Question: I need to set text to the this custom button.I thought it would be as easy as using 'setText' method to set its text. But, unfortunately, it doesn't work.
So, why this approach doesn't work for any ?
When we changed its type to , basically how it effects this 'UIButton'?
Thank you.
I've created this through IB. The code used for changing text is this :
'''
[self.btnDiscover setTitle:@"Discover" forState:UIControlStateNormal];
'''

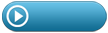
Answer: Use 'setTitle:forState:' instead of 'setText', e.g.:
'''
[button setTitle:NSLocalizedString(@"CONTACT_BUTTON", @"Contact Us") forState:UIControlStateNormal];
'''
Also, make sure you are using 'setBackgroundImage:forState:' to set the button image and not 'setImage:forState:'.
As to your question about the custom style, assigning 'UIButtonTypeCustom' to a button simply means that the button is assigned no style (<URL>:
> UIButtonTypeCustomNo button style.